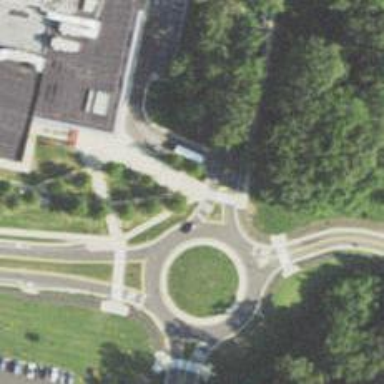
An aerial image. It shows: Shared footway and cycleway.